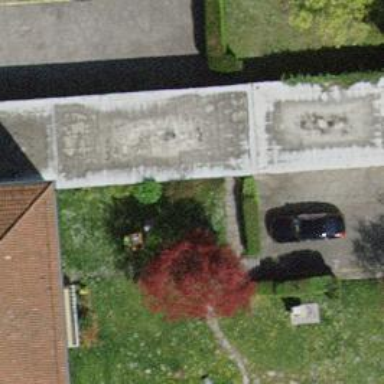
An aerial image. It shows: Asphalt footway that goes through building passage tunnel.